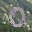
Label: 0